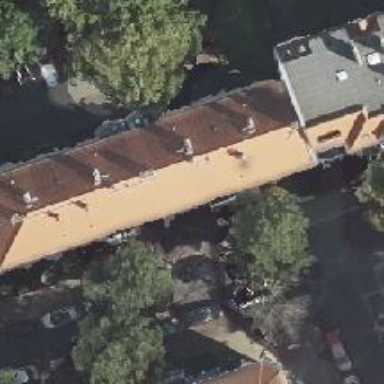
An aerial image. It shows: Hipped-roof building with apartments.